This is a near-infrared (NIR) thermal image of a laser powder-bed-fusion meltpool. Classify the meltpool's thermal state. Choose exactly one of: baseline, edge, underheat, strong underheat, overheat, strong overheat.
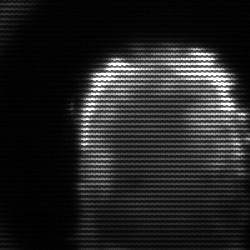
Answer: baseline